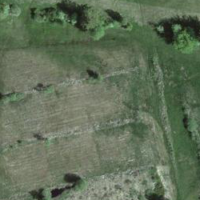
EUNIS habitat code: 52
Species observed at this site:
Menyanthes trifoliata